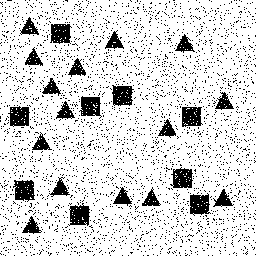
Squares: 9
Triangles: 15
Stars: 0
Total shapes: 24